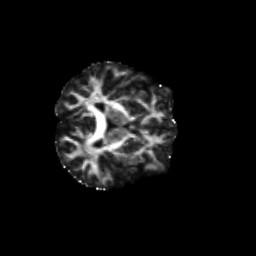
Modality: FA
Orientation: axial
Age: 56
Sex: female
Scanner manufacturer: siemens
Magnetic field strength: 3 T
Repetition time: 4.71 s
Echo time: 0.0906 s